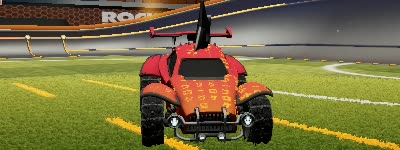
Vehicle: octane